Field crop: maize
Growth stage: 2
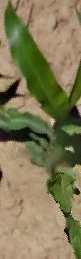
Species: maize